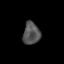
Tissue: skin
Cell type: Epithelial cells
Senescence score: 0.7722
Nuclear area (px): 369
Mean DAPI intensity: 82.897